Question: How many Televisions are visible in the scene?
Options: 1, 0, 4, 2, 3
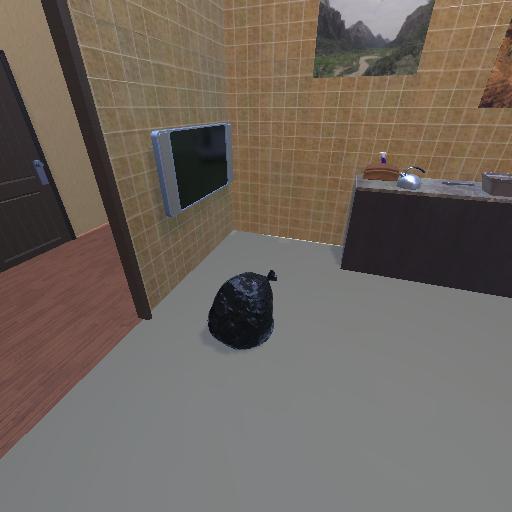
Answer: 1